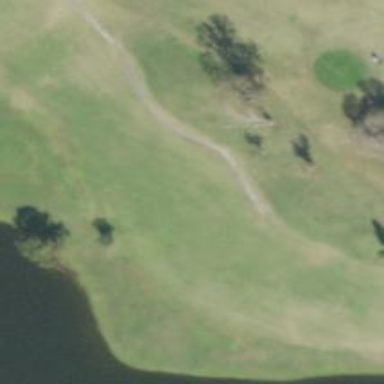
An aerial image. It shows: Footway that resembles golf path.